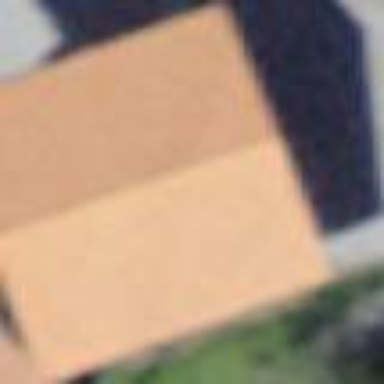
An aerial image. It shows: View of roof of building.